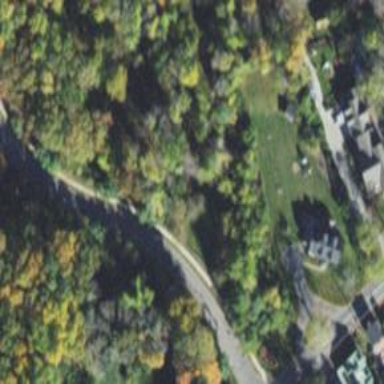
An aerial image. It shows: Path on bridge.